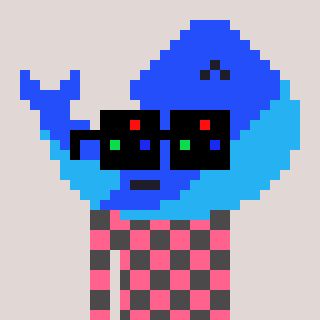
a pixel art character with square black sunglasses, a whale-shaped head and a grayscale-colored body on a warm background